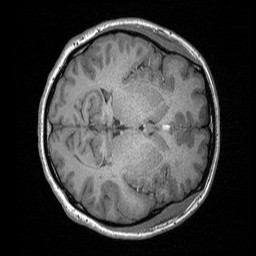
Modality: T1w
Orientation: axial
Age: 19
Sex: female
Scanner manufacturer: siemens
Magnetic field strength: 3 T
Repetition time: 1.64 s
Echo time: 0.00234 s